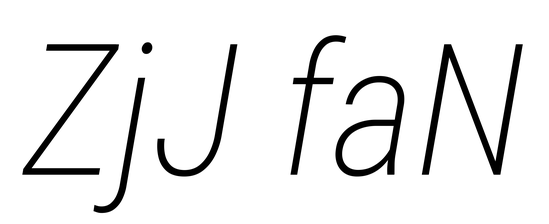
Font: Roboto-Italic_Condensed_ExtraLight_Italic